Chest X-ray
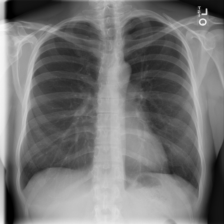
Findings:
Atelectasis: negative
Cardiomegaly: negative
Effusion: negative
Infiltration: negative
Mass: negative
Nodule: negative
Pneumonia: negative
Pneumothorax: negative
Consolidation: negative
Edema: negative
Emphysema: negative
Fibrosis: negative
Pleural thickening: negative
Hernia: negative